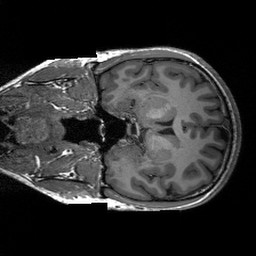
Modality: T1w
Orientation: coronal
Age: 24
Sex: male
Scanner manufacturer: siemens
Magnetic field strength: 3 T
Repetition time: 2.3 s
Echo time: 0.00233 s